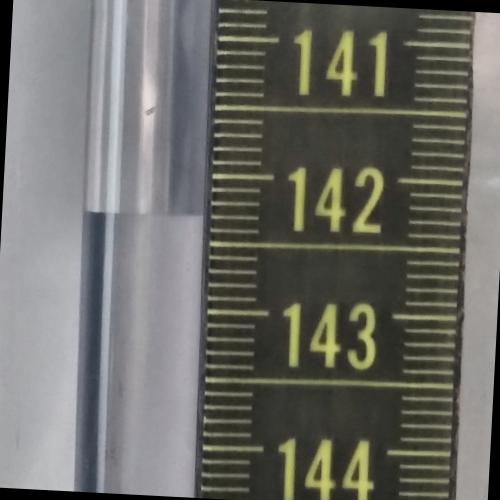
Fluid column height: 142.3 cm